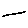
Label: line